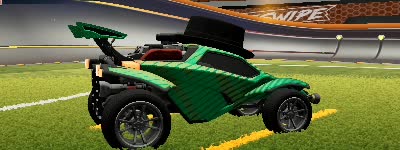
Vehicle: octane